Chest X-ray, AP view. Patient: 35 years old, sex F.
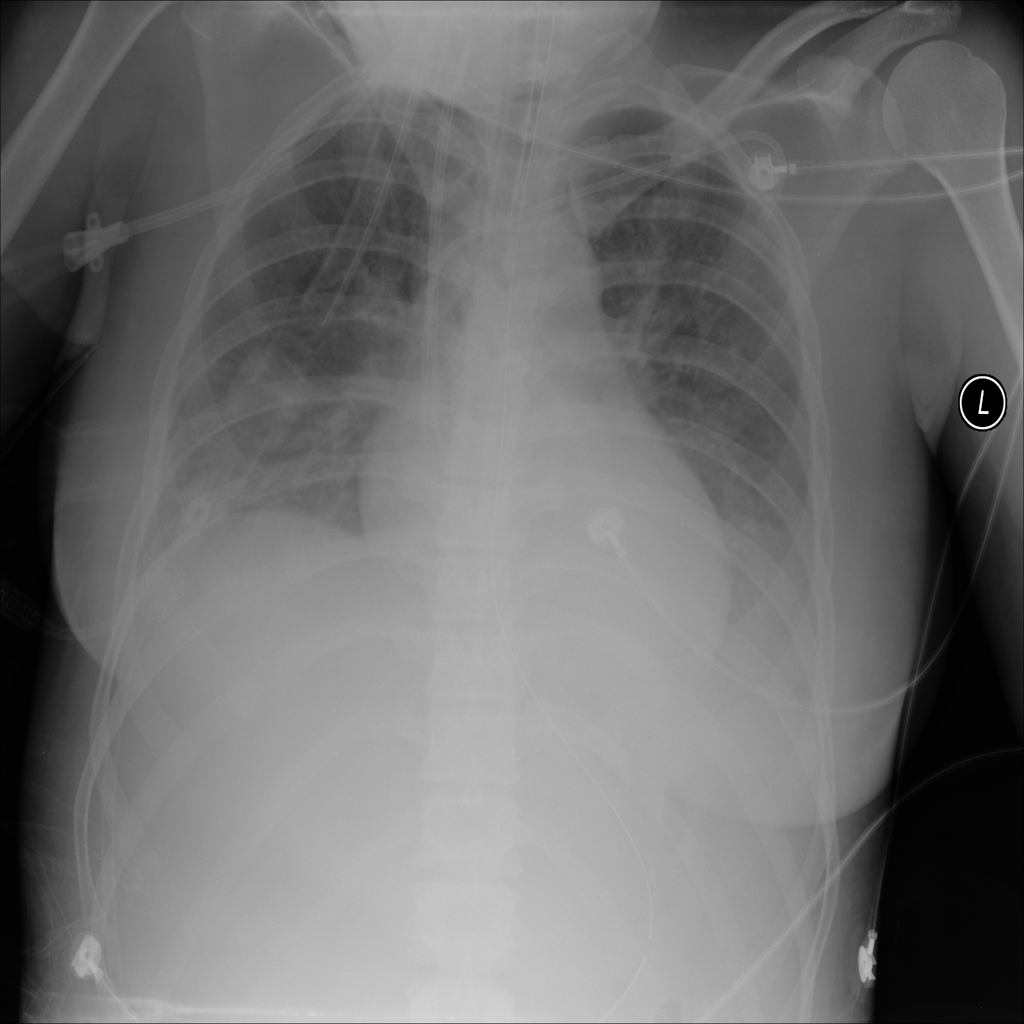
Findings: Effusion, Infiltration